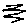
Label: zigzag